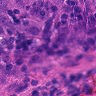
Metastatic tissue present: yes